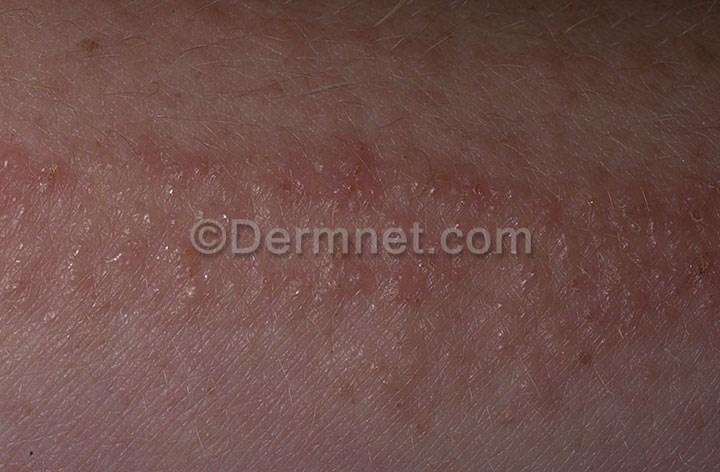
Disease: Poison Ivy Photos and other Contact Dermatitis